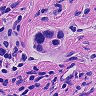
Metastatic tissue present: yes